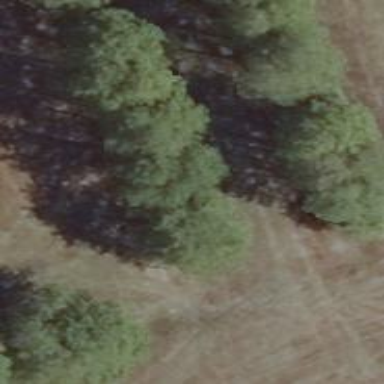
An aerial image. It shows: Row of trees in natural setting.